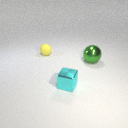
small yellow rubber sphere behind large green metal sphere